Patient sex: M
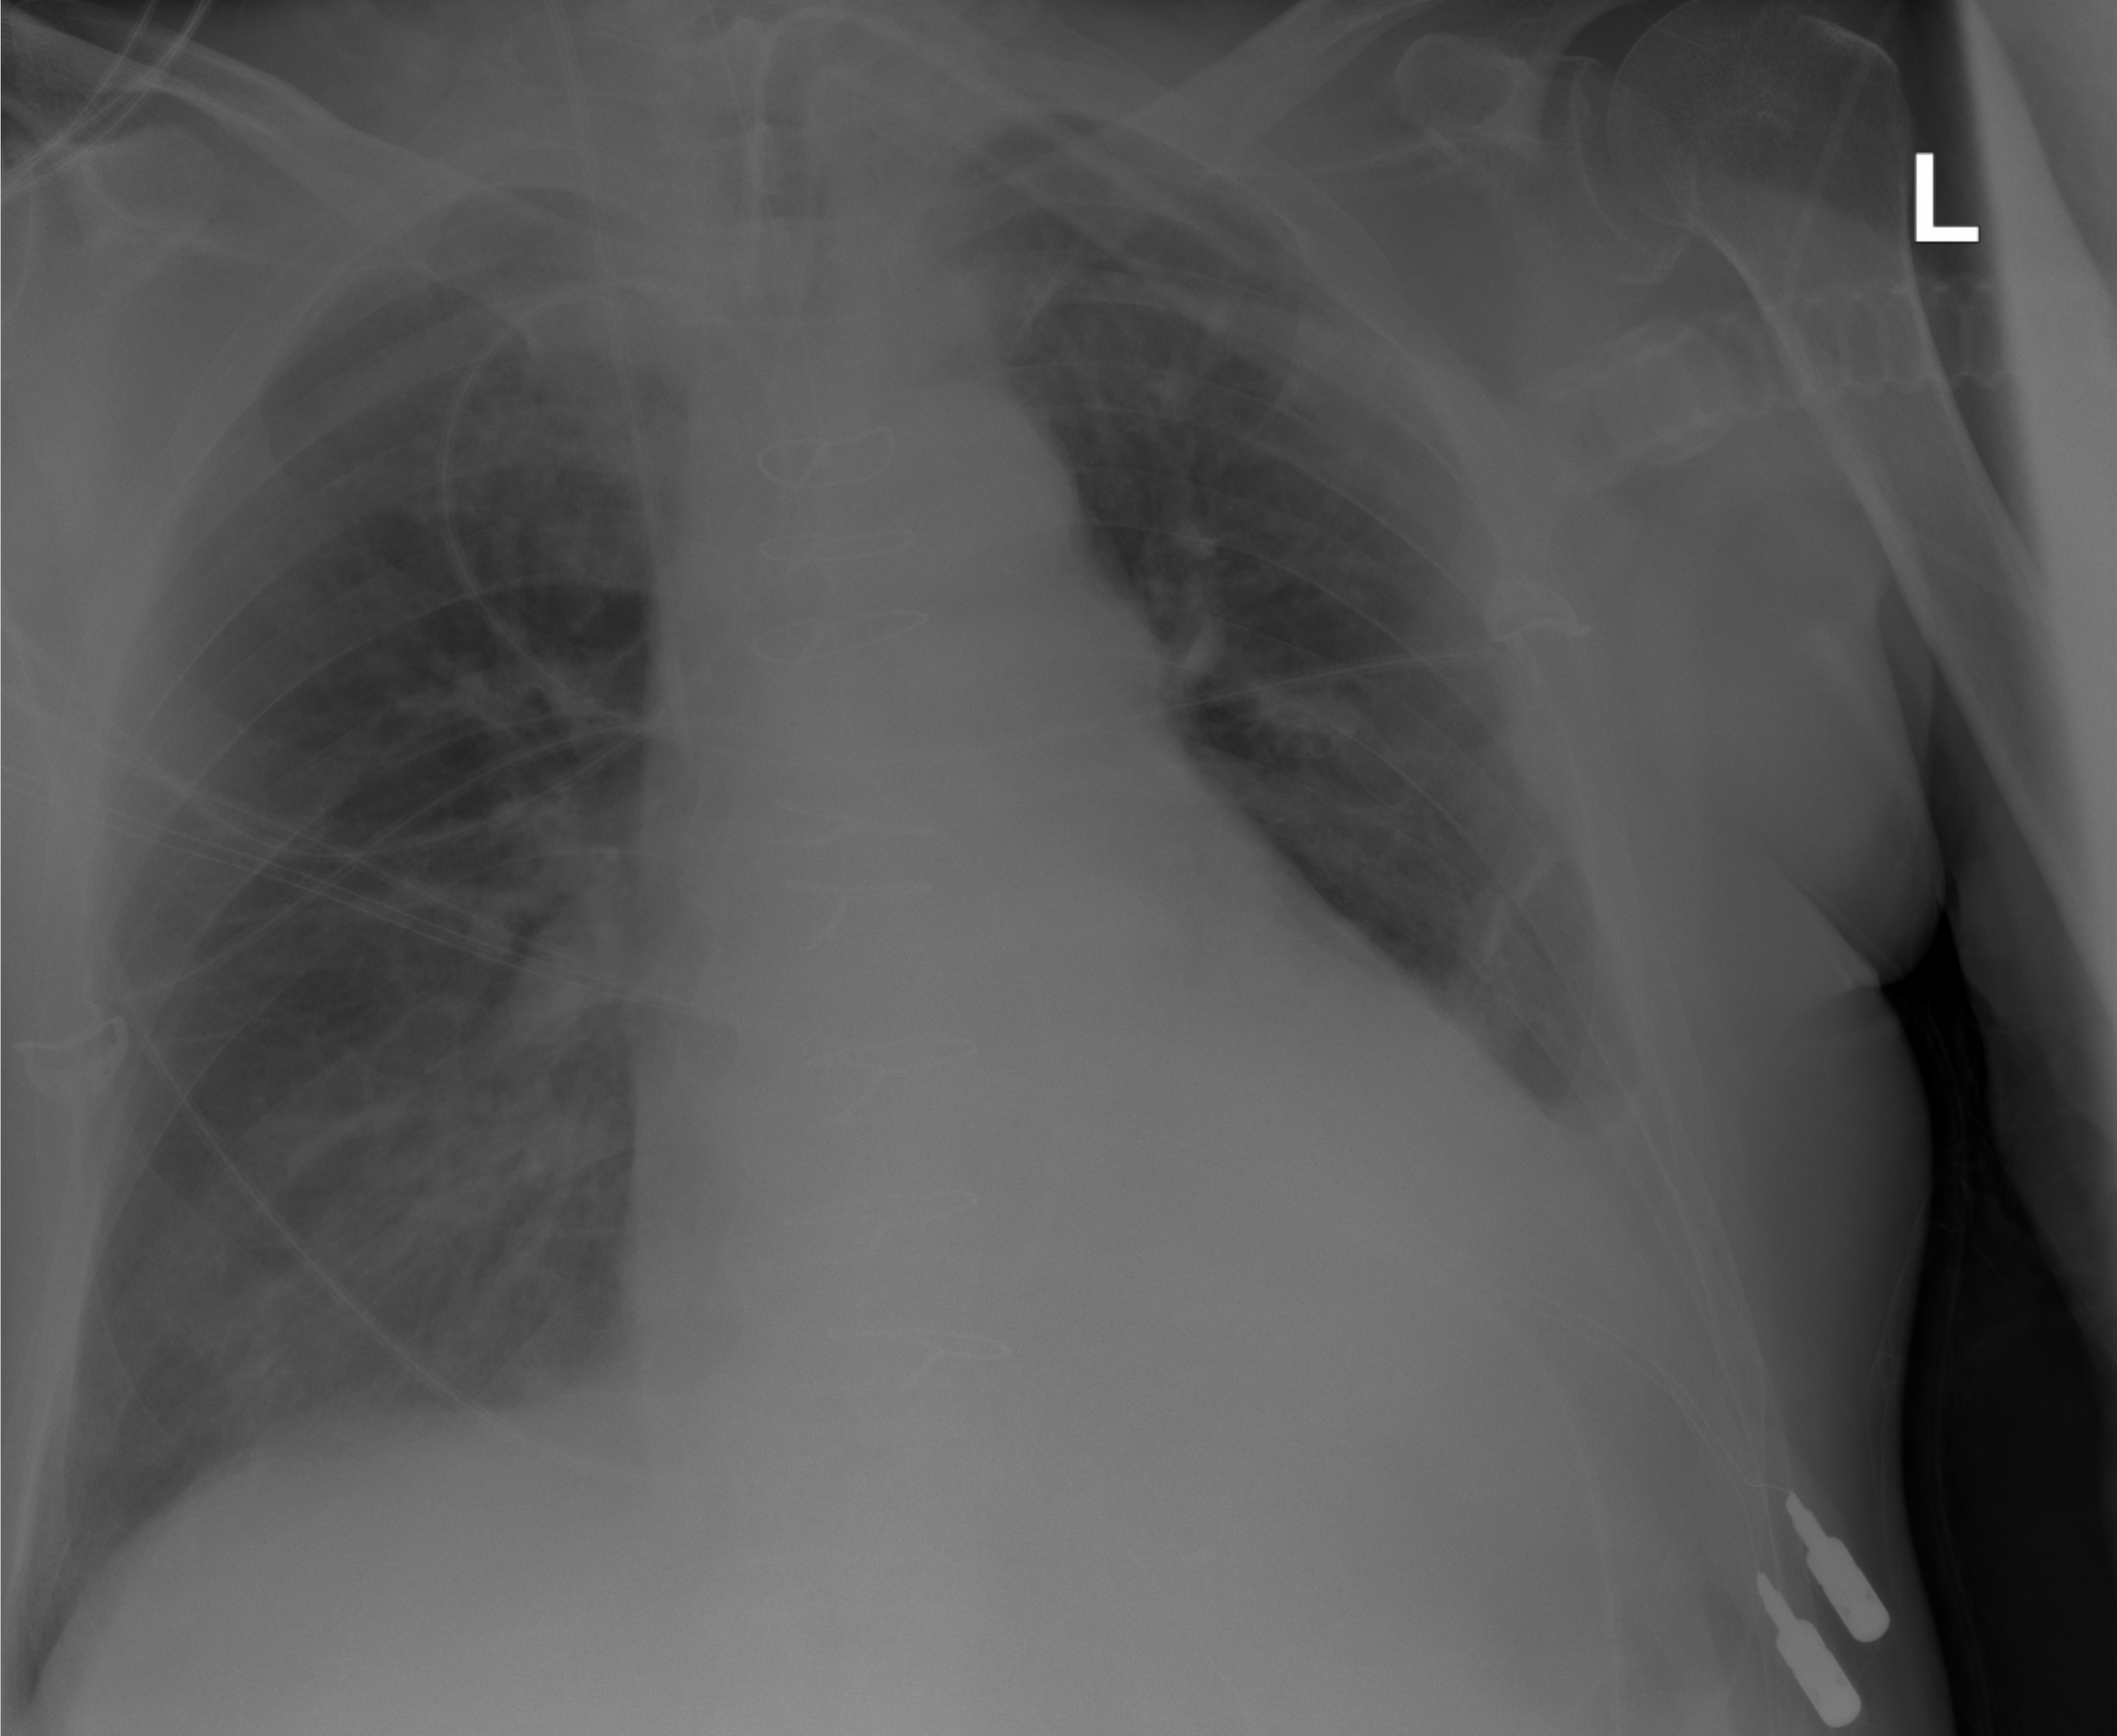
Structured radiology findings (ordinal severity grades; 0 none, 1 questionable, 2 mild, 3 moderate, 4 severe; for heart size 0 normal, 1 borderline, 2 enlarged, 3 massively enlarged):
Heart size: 2
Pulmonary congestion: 2
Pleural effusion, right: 0
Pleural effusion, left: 2
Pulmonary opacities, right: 2
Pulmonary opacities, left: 0
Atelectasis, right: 2
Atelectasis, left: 2